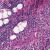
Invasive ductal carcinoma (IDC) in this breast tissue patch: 0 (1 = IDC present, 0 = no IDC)